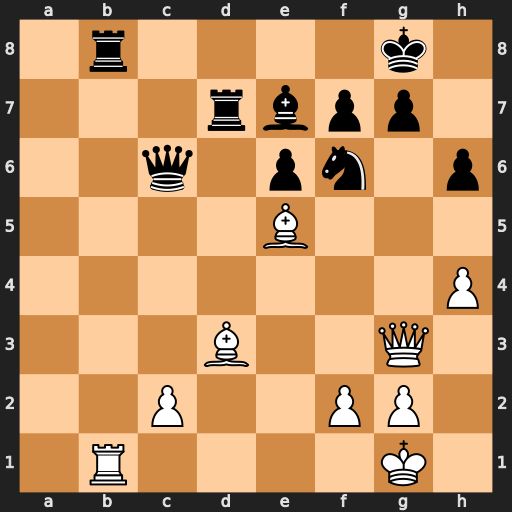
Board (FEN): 1r4k1/3rbpp1/2q1pn1p/4B3/7P/3B2Q1/2P2PP1/1R4K1
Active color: w
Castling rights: -
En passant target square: -
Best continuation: Rxb8+ Rd8 Rxd8+ Bxd8 Bxf6